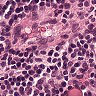
Metastatic tissue present: no